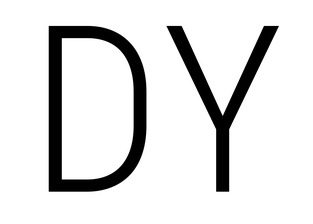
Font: Roboto_Condensed_Light